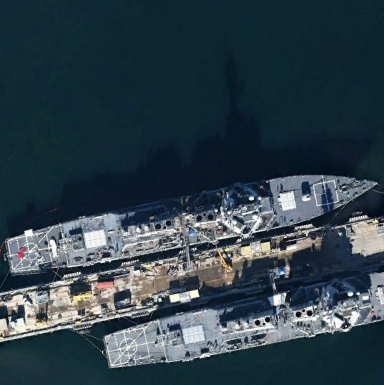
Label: destroyer